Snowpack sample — Loveland Pass, Silver Plume, Colorado, USA (2/11/26, 12:00 PM MST)
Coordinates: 39.663, -105.886
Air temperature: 35 °F
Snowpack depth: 82 cm
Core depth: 30 cm
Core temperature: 28.4 °F
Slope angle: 13°, slope face: 12°
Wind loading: high
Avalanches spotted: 1
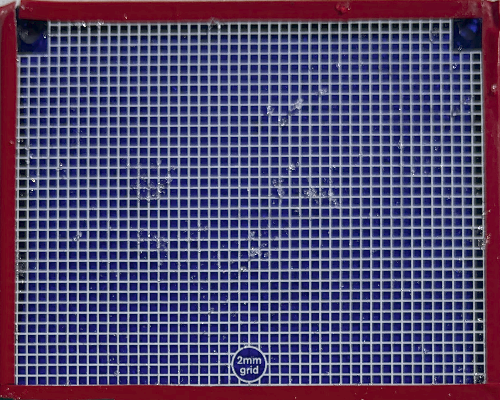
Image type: profile
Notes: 1 small avalanche spotted on the north side of the bowl, lots of wind loading